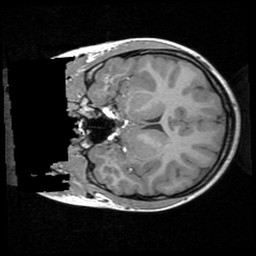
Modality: T1w
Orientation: coronal